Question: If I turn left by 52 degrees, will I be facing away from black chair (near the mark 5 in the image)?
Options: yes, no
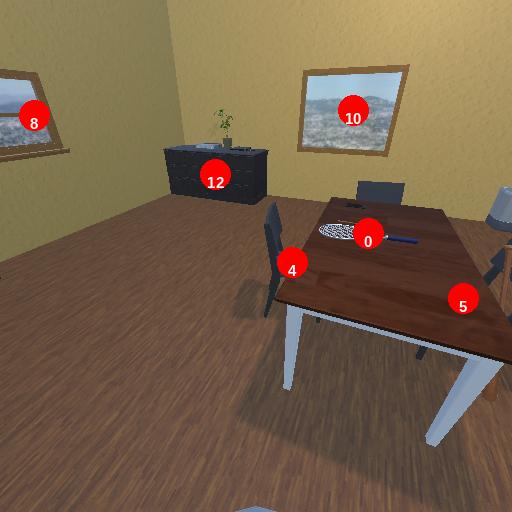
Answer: yes